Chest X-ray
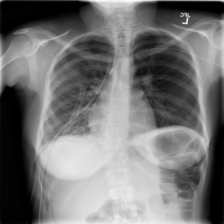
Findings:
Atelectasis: positive
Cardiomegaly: negative
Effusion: negative
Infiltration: positive
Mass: negative
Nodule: negative
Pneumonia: negative
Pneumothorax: negative
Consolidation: negative
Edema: negative
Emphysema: negative
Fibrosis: negative
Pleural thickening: negative
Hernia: negative